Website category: sports
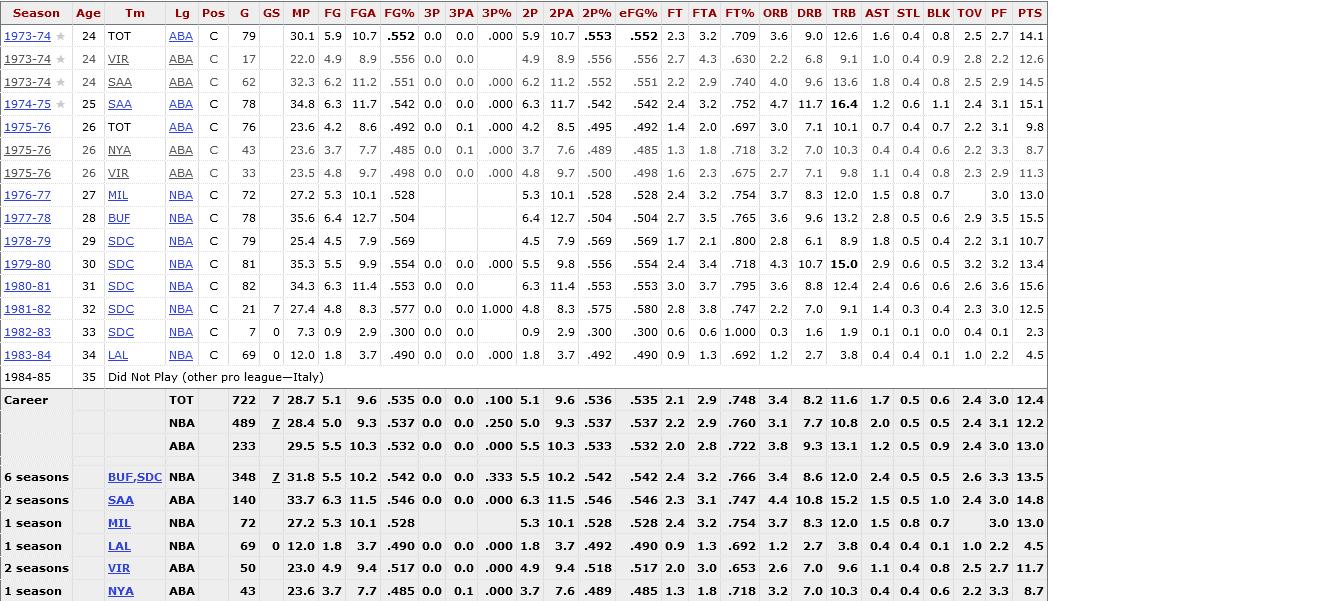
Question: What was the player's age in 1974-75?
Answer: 25

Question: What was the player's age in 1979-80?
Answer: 30

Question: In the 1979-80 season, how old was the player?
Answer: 30

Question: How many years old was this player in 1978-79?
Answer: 29

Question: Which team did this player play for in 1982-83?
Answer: SDC

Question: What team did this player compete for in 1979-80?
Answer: SDC

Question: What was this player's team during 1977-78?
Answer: BUF

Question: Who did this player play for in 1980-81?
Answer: SDC

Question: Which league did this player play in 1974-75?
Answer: ABA

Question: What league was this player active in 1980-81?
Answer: NBA

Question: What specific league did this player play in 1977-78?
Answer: NBA

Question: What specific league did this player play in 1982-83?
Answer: NBA

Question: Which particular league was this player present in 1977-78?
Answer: NBA

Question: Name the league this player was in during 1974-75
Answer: ABA

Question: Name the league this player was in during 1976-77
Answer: NBA

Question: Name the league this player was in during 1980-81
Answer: NBA

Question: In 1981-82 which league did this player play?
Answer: NBA

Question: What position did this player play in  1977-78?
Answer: C

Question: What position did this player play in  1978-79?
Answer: C

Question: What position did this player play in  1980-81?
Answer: C

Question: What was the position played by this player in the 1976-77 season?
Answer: C

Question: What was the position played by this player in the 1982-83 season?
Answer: C

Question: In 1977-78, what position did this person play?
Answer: C

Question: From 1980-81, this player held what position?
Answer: C

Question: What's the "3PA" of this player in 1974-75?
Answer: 0.0

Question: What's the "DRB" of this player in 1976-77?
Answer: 8.3

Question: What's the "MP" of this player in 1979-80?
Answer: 35.3

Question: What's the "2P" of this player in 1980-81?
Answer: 6.3

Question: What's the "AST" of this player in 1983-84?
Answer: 0.4

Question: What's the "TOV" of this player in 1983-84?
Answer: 1.0

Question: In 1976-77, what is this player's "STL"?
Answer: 0.8

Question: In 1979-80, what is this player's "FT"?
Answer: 2.4

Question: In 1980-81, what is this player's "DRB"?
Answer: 8.8

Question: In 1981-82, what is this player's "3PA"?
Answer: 0.0

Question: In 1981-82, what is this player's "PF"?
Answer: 3.0

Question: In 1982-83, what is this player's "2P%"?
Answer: .300

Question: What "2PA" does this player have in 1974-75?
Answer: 11.7

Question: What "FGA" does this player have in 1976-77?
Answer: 10.1

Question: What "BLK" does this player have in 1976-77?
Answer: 0.7

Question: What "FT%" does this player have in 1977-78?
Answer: .765

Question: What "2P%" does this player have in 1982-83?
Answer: .300

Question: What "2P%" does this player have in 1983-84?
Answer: .492

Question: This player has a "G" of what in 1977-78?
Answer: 78

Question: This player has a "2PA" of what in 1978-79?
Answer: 7.9

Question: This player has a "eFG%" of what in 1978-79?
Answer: .569

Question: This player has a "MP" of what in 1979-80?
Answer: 35.3

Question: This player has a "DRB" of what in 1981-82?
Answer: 7.0

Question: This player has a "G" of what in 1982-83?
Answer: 7

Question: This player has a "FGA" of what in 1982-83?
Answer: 2.9

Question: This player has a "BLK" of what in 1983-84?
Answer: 0.1

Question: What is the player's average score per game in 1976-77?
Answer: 13.0

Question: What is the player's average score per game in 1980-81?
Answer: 15.6

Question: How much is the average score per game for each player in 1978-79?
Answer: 10.7

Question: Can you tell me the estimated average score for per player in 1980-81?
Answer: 15.6

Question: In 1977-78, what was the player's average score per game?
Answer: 15.5

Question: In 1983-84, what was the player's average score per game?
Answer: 4.5

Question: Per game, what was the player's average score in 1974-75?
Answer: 15.1

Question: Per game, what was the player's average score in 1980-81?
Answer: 15.6

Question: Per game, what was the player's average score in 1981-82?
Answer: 12.5